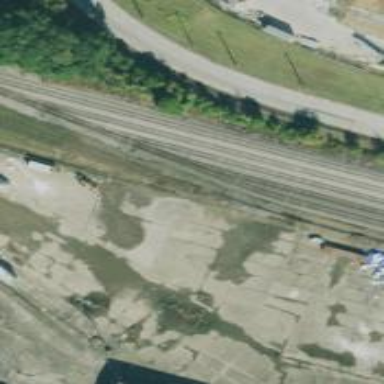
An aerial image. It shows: Railway yard in service.